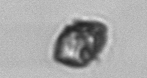
Label: Kryptoperidinium_triquetrum